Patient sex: M
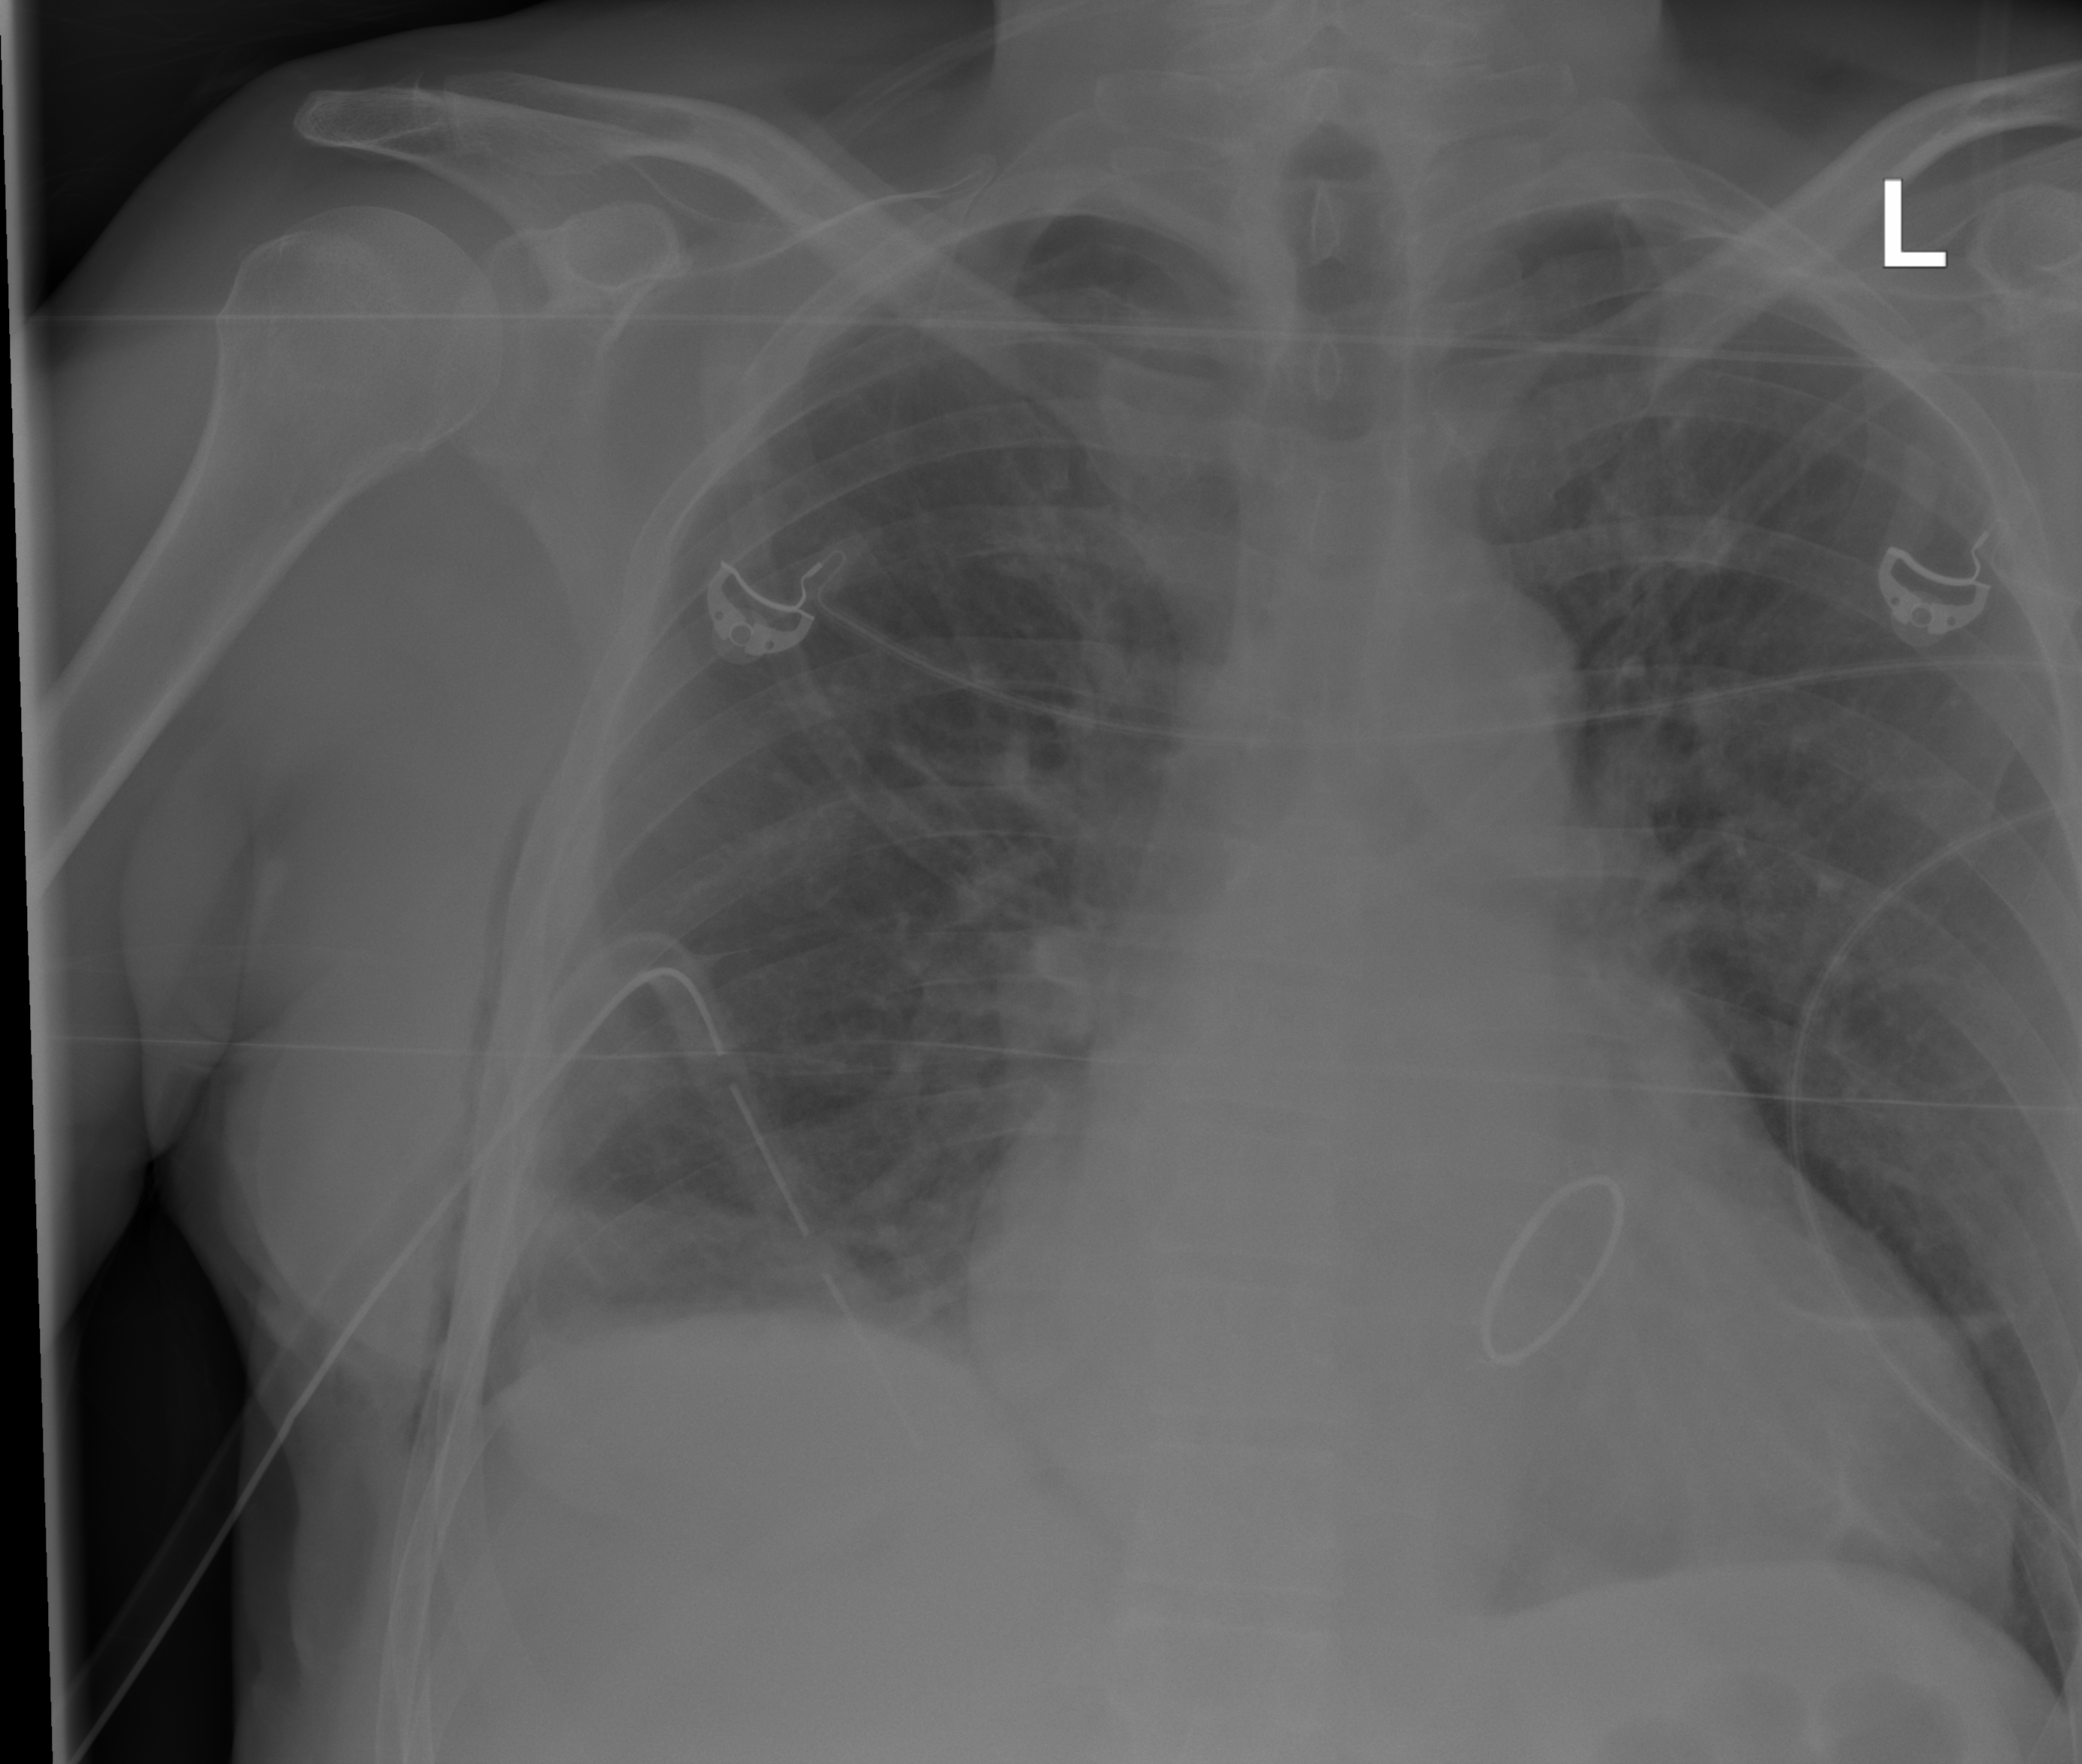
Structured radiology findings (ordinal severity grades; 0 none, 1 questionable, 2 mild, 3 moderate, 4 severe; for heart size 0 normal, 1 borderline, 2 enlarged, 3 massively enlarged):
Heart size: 2
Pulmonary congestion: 2
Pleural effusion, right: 0
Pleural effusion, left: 0
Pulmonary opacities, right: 0
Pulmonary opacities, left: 0
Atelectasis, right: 0
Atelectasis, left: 0